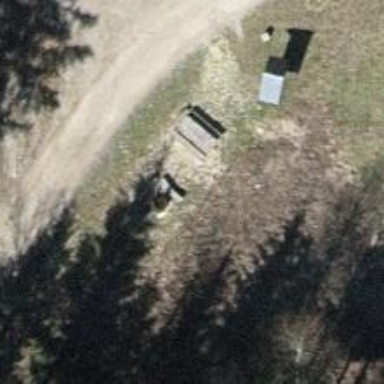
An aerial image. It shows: Barbecue facility.